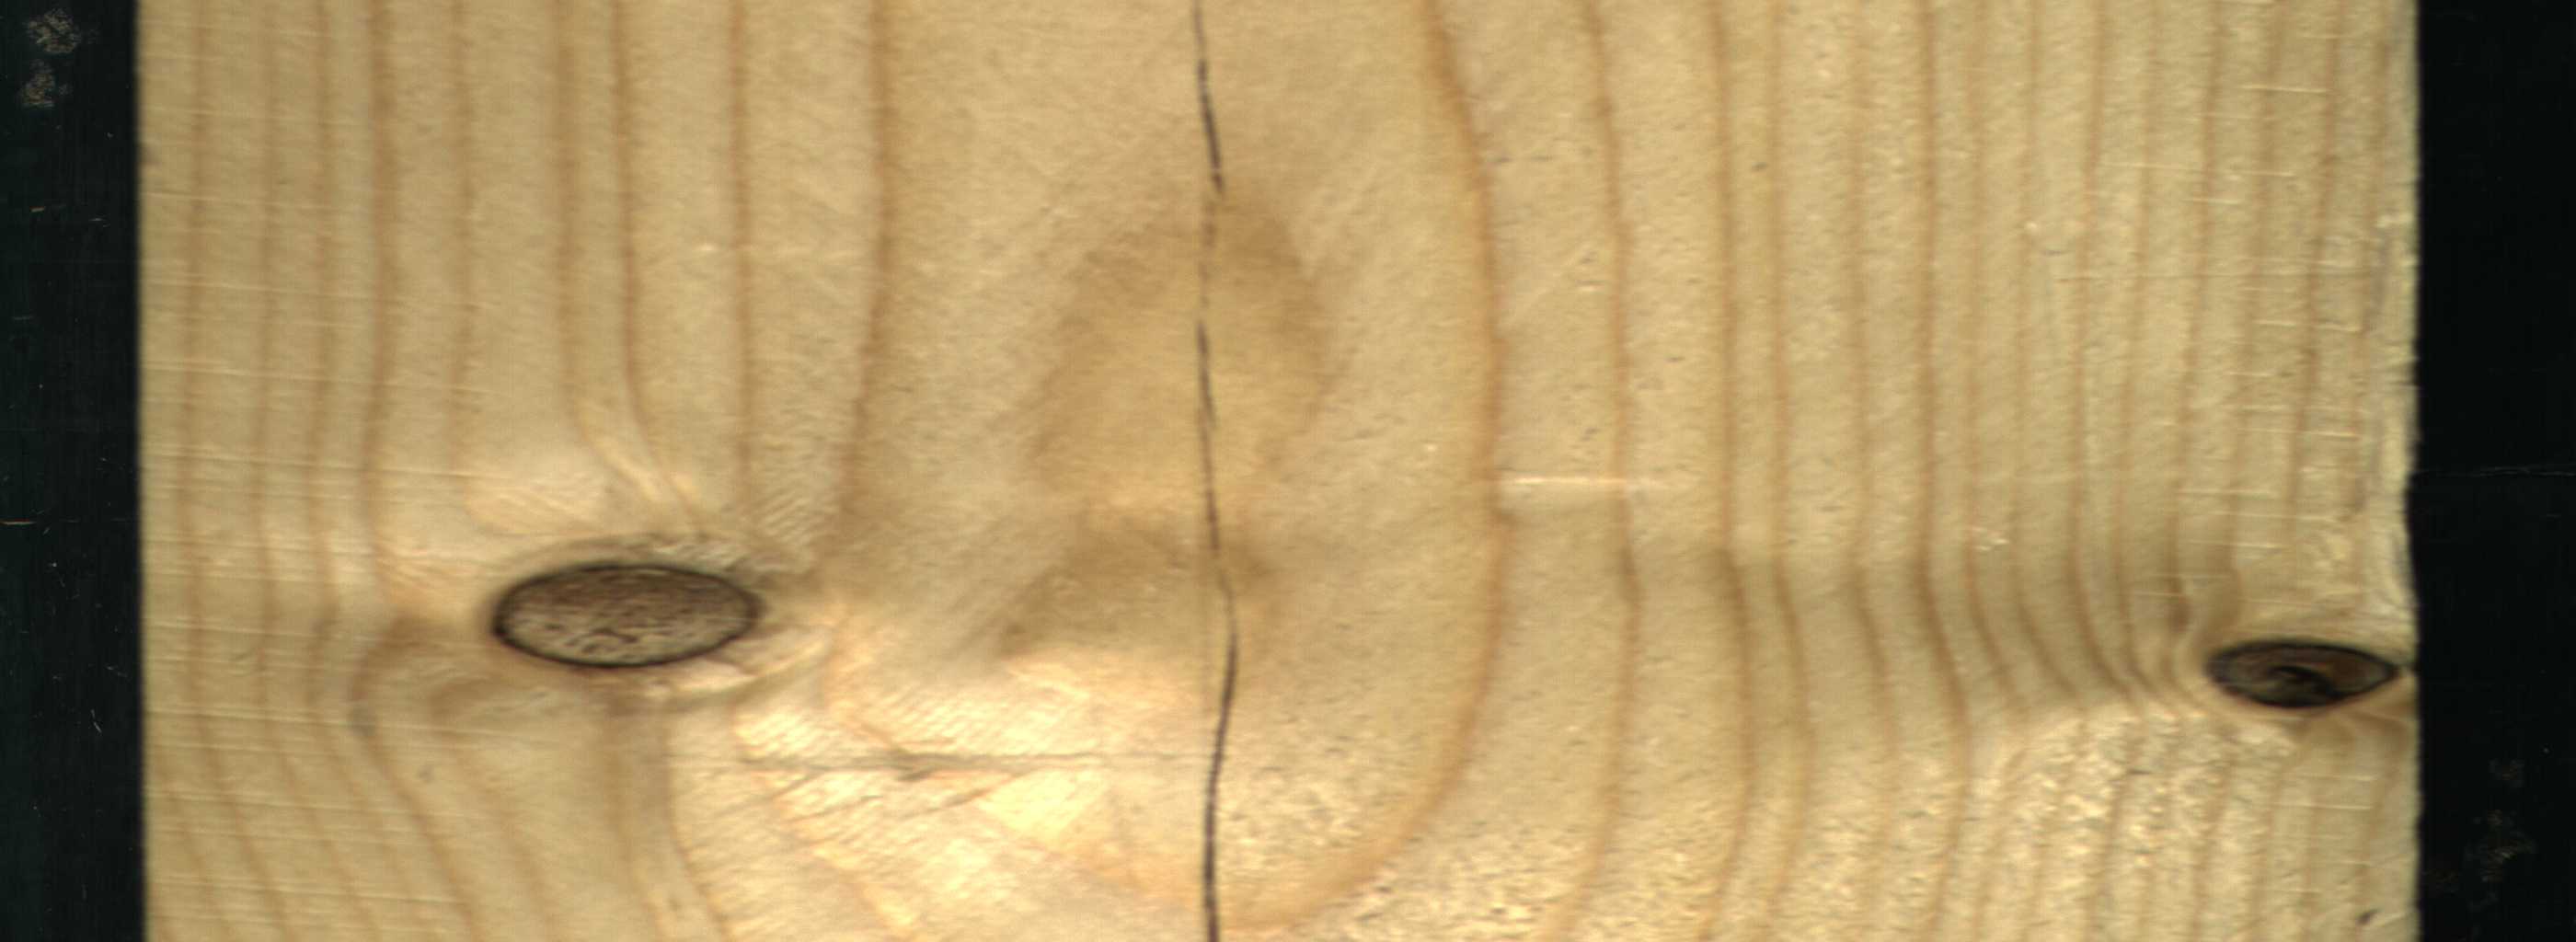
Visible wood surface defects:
Crack
Dead_Knot
Dead_Knot